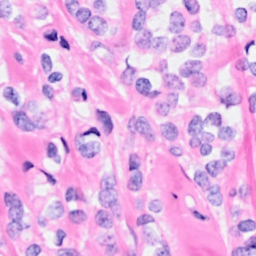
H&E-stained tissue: Breast